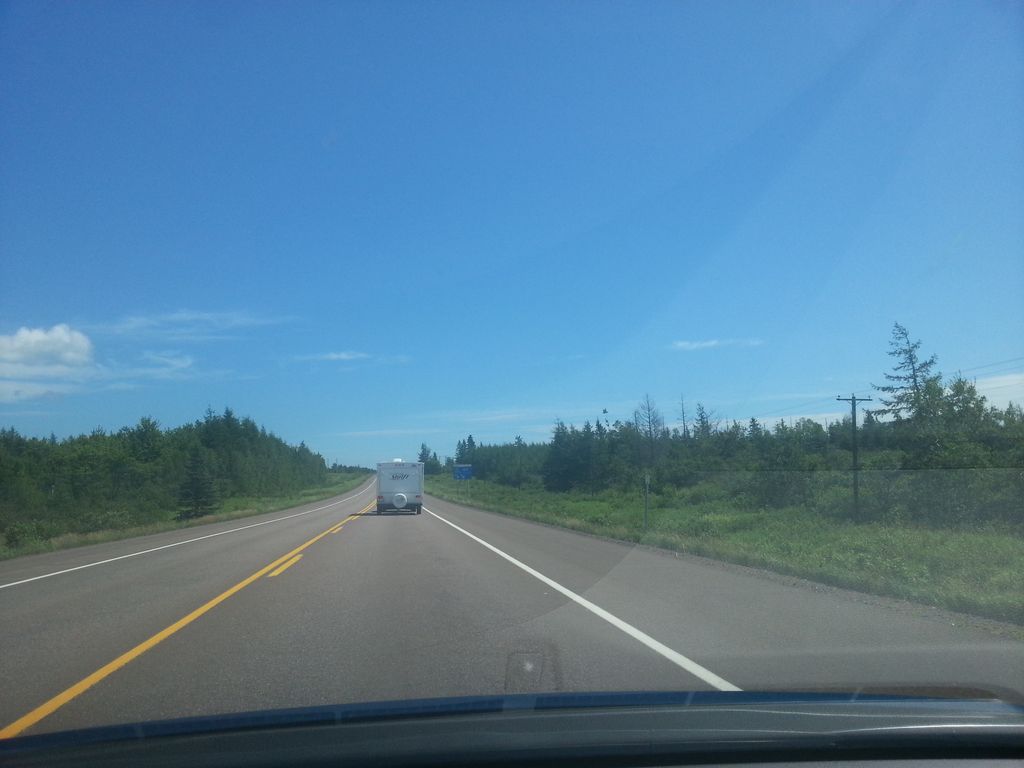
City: charlottetown